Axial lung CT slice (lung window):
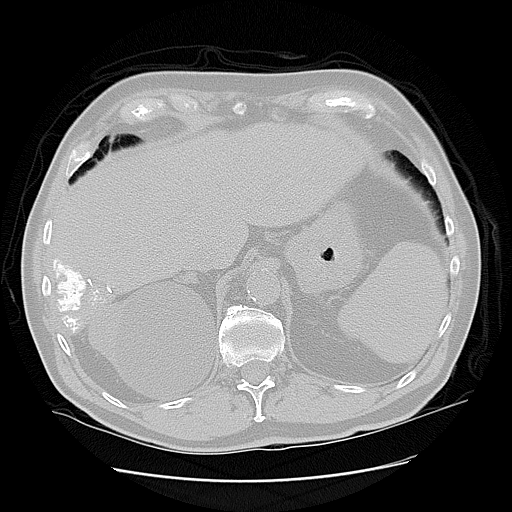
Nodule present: no